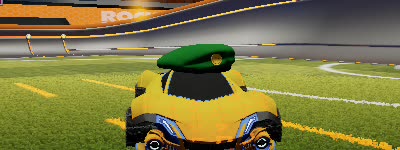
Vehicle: werewolf